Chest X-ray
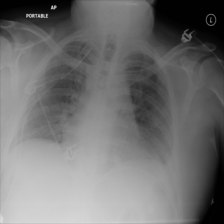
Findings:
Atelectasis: negative
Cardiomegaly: negative
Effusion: negative
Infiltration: negative
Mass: negative
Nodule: negative
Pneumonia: negative
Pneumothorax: negative
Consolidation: negative
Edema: negative
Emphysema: negative
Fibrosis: negative
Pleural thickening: negative
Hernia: negative